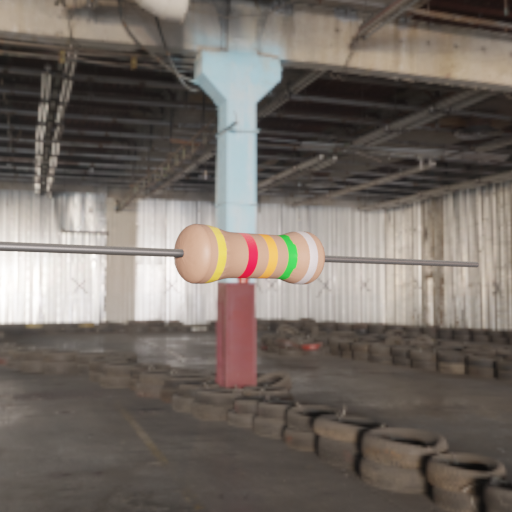
Resistor colour bands (in order): gold, red, orange, green, silver